You are looking at the raw vibration waveform of a rotating shaft. Diagnose the rotating machine from this image, choosing from: normal, misalignment, unbalance, looseness.
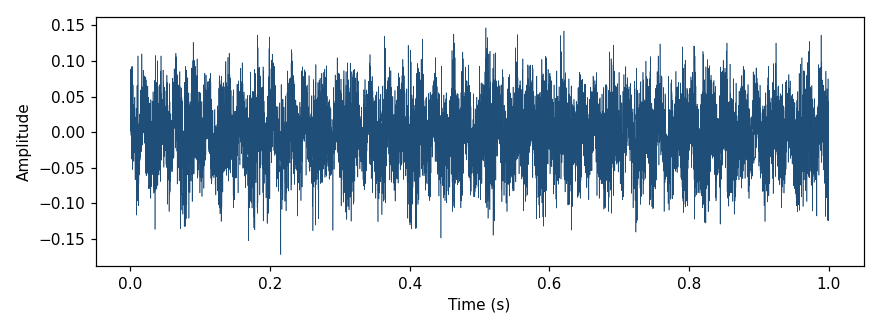
Answer: looseness